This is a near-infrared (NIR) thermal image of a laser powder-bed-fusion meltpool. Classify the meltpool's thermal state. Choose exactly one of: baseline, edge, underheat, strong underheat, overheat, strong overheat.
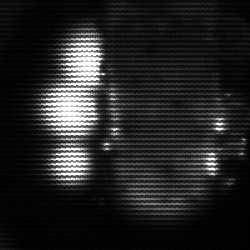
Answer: strong underheat